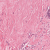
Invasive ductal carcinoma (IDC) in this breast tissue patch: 0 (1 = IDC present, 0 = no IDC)